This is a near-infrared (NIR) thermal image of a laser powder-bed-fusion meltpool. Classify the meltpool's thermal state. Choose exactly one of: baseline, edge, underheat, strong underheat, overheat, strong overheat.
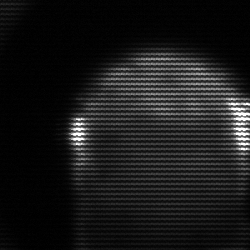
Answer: edge